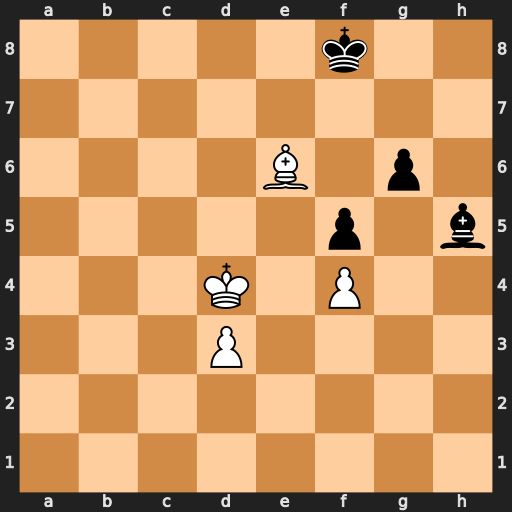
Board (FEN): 5k2/8/4B1p1/5p1b/3K1P2/3P4/8/8
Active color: w
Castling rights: -
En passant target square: -
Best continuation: Ke5 Be2 d4